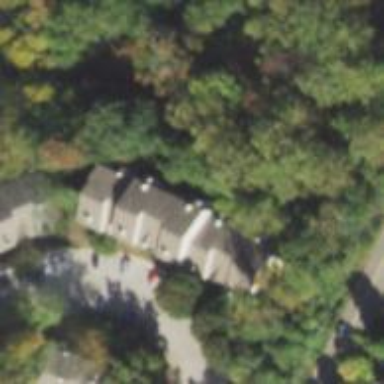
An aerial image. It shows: View of apartment building.